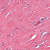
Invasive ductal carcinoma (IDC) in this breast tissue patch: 0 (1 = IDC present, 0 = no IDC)